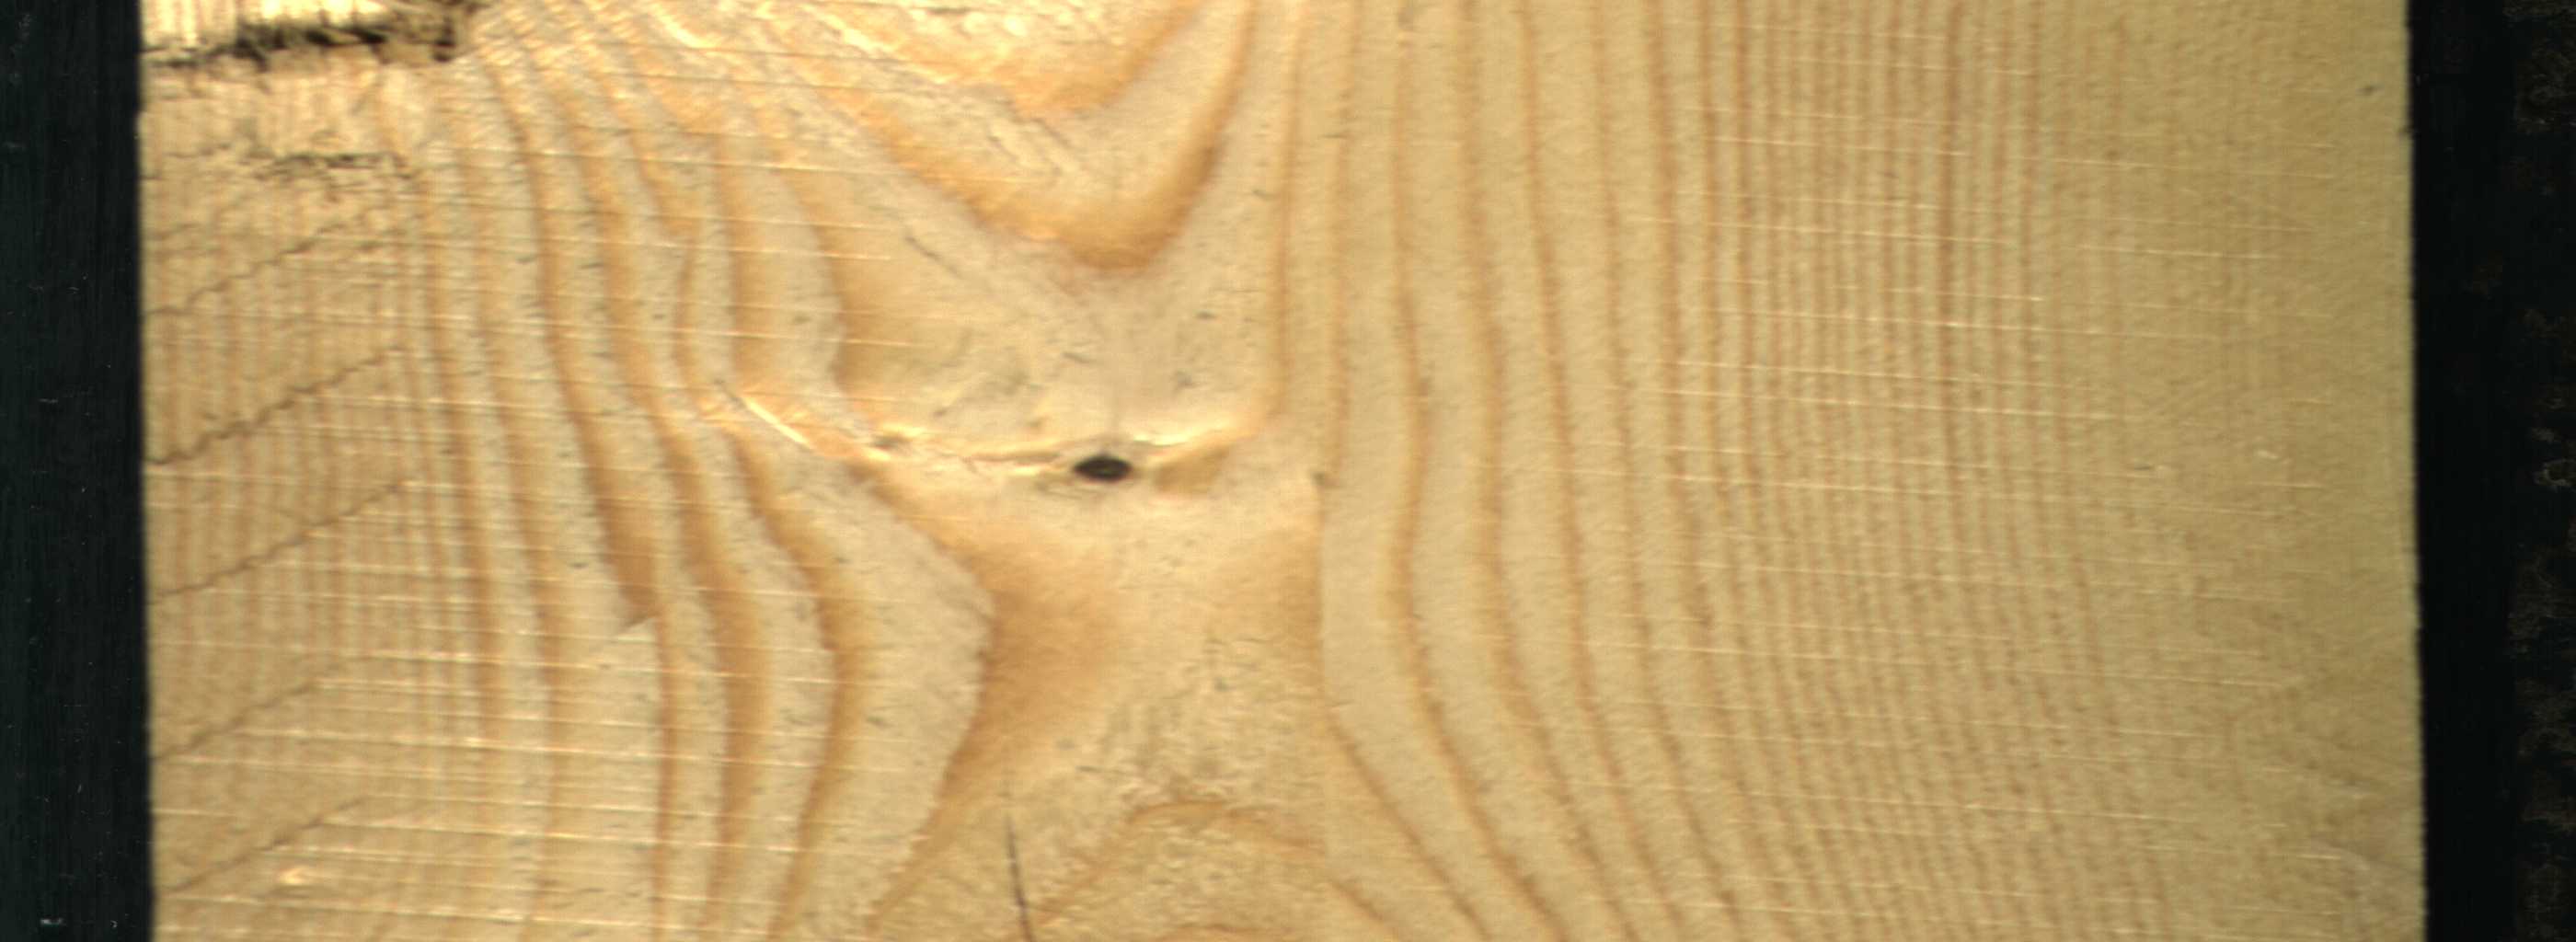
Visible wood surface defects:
Dead_Knot